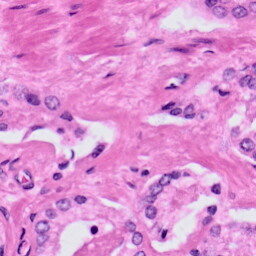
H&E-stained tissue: Prostate